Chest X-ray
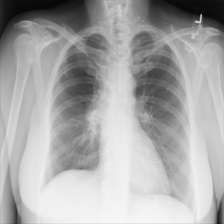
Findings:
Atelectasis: negative
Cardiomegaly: negative
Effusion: negative
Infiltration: negative
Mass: positive
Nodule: negative
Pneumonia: negative
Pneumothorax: negative
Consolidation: negative
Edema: negative
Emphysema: negative
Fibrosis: negative
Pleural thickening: negative
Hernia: negative